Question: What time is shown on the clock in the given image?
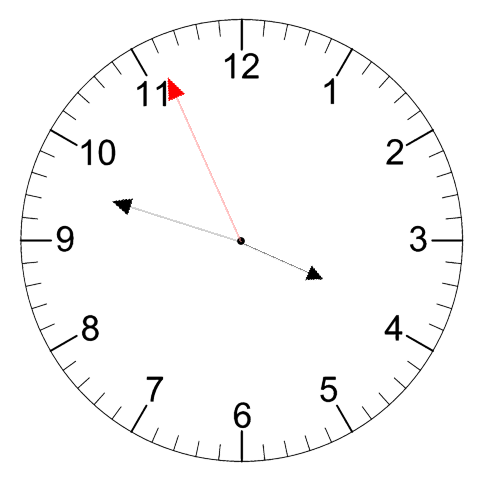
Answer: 03:47:56